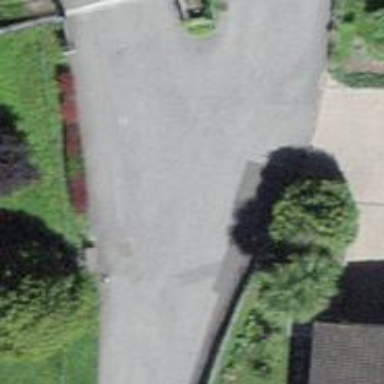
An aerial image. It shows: Gate.